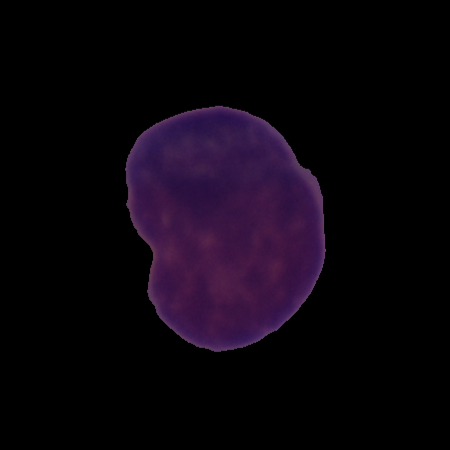
Label: cancer